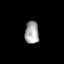
Tissue: lung
Cell type: Epithelial cells
Senescence score: 0.2253
Nuclear area (px): 310
Mean DAPI intensity: 166.732